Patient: sex F, age 71
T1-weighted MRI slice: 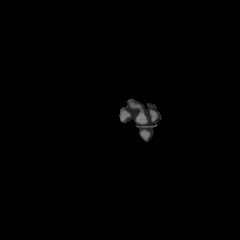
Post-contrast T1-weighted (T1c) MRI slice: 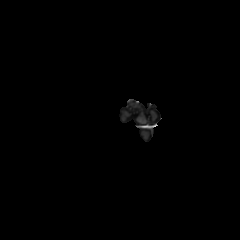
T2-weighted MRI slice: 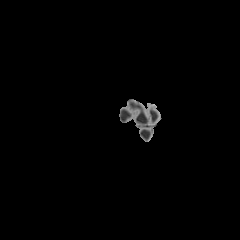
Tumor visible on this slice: no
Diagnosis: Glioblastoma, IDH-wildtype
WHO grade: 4